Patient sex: F
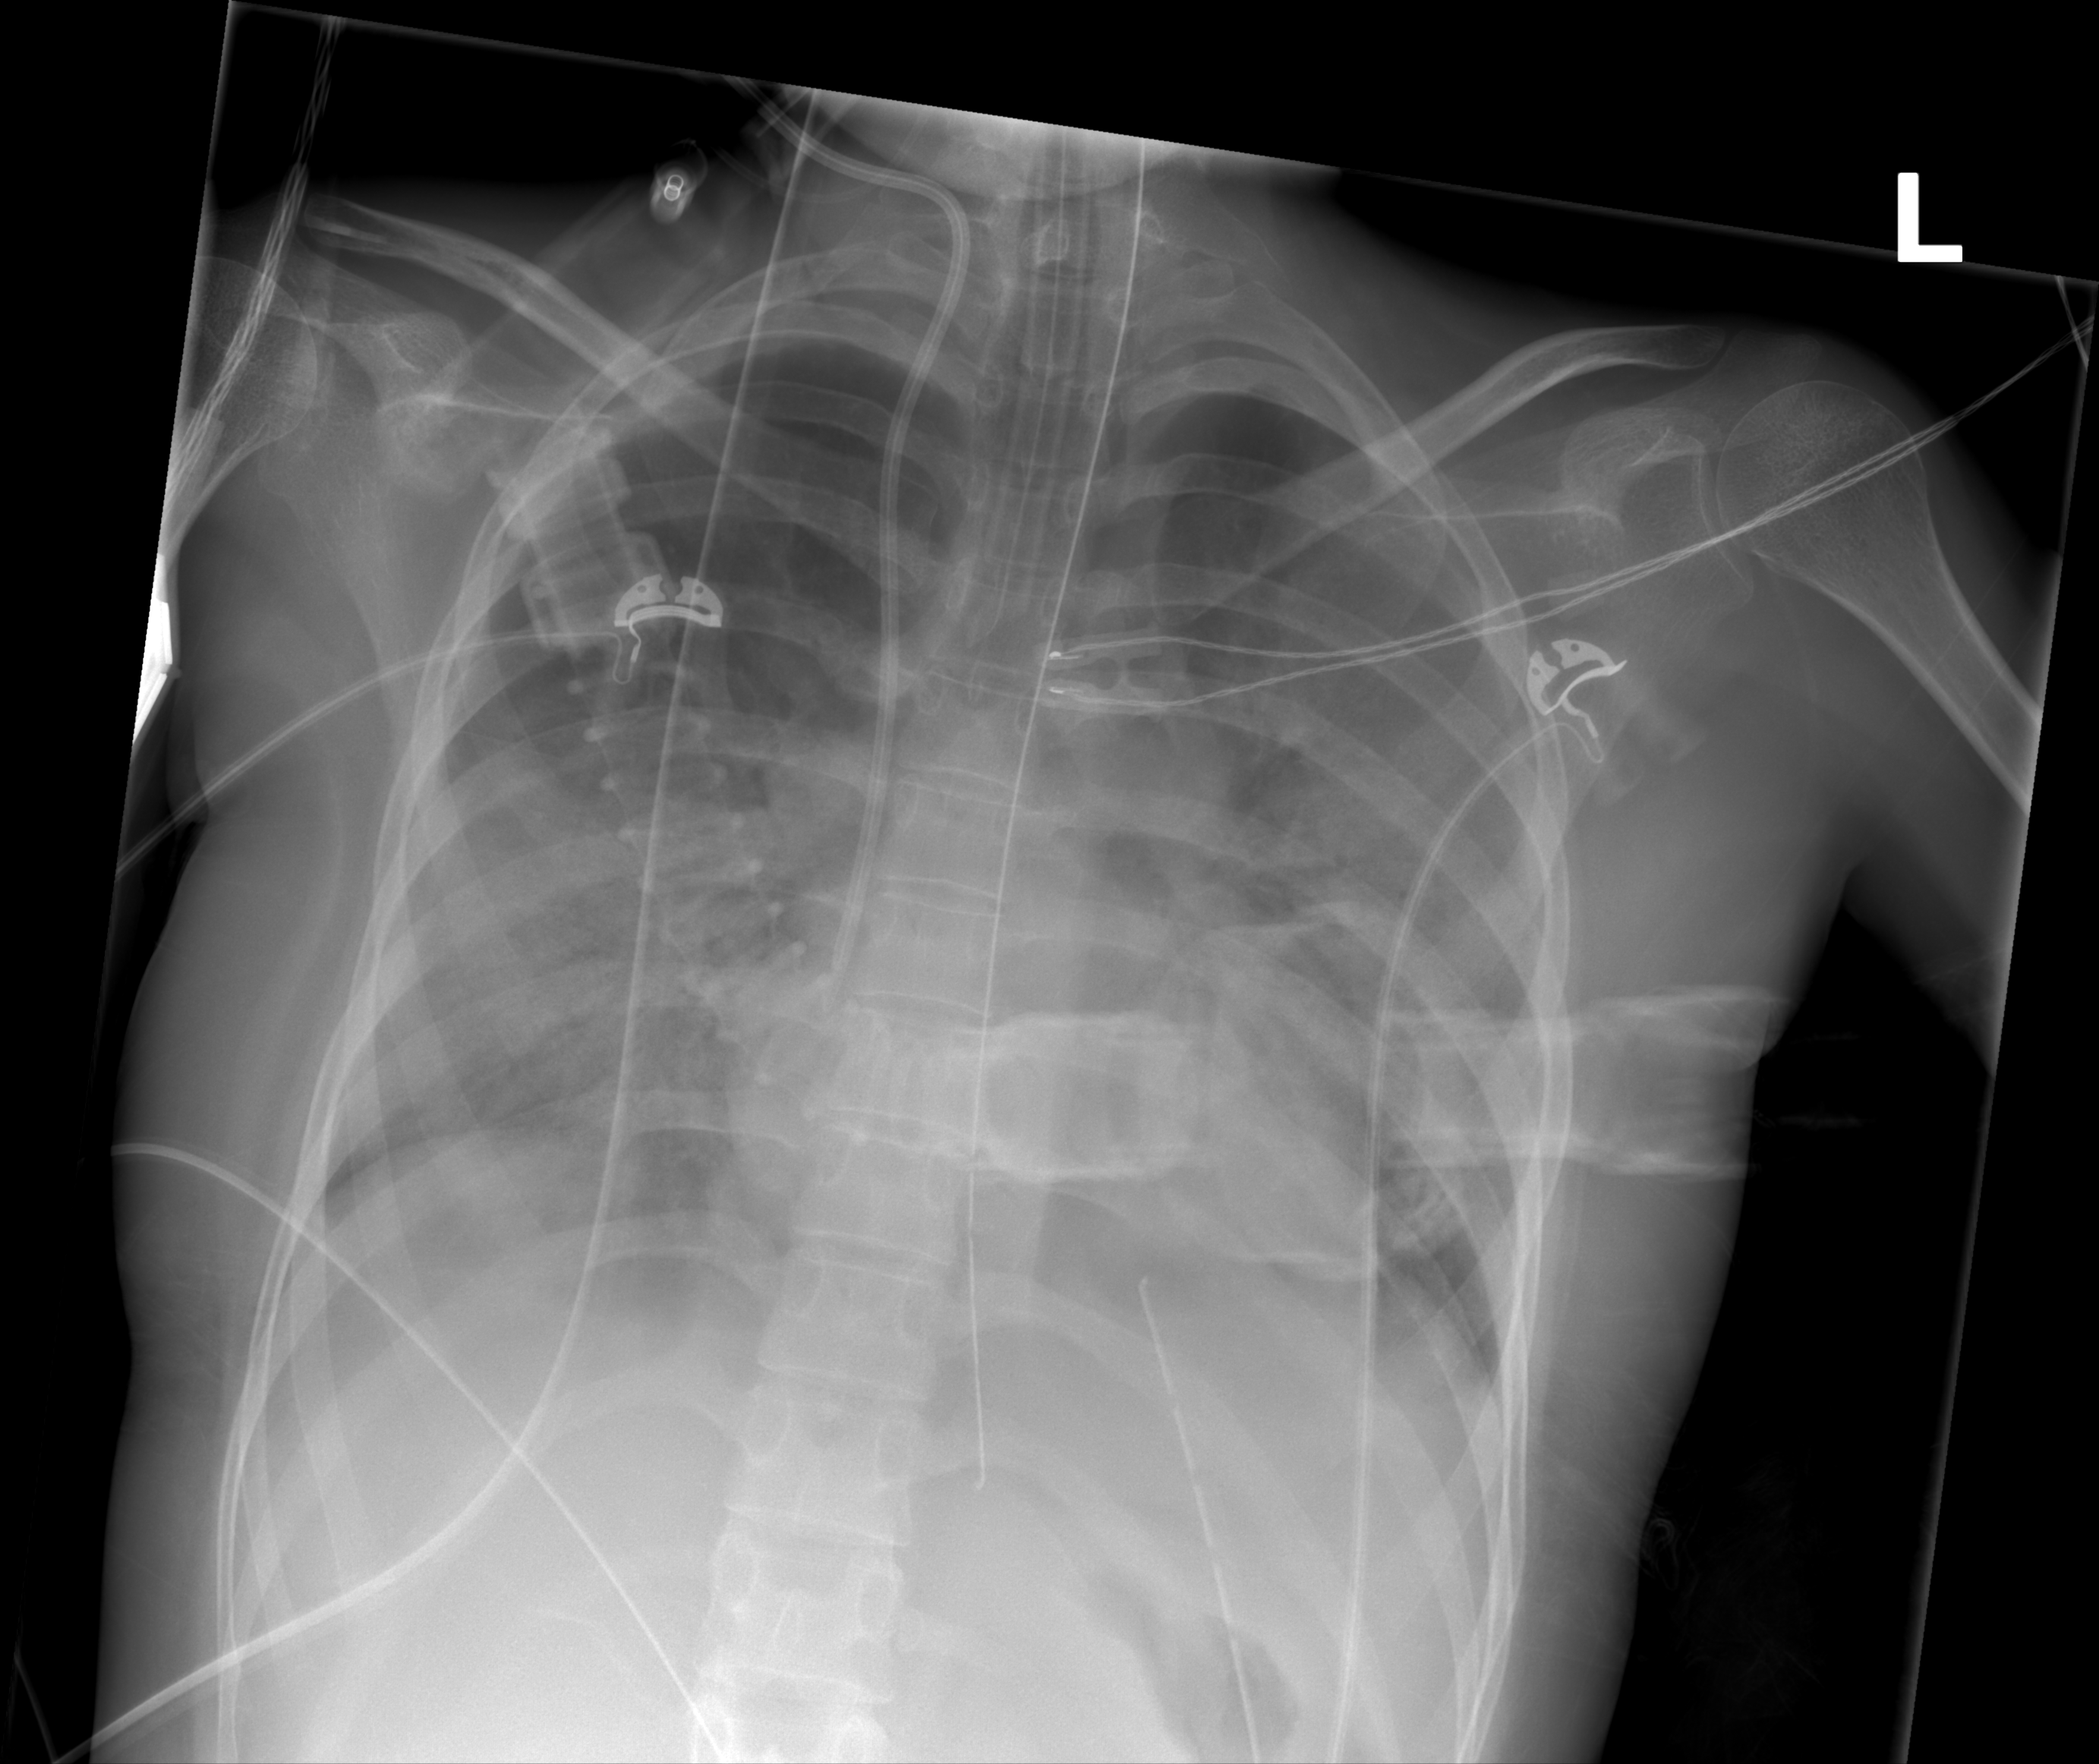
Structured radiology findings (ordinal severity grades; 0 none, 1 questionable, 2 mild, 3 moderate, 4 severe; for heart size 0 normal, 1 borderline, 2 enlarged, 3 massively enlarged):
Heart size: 1
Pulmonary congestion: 0
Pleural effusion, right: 1
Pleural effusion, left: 1
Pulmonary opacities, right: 3
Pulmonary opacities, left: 3
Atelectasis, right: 2
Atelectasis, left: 2